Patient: sex M, age 69
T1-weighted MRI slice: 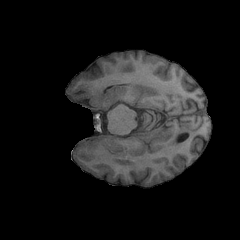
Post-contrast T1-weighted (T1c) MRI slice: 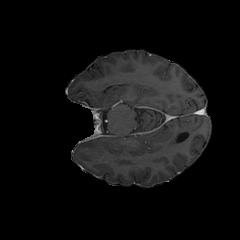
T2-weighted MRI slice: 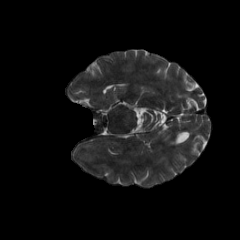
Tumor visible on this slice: no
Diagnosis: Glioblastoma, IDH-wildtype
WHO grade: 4